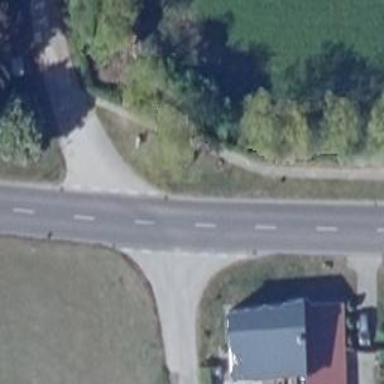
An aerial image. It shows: Asphalt road classified as tertiary.